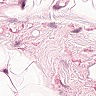
Metastatic tissue present: no